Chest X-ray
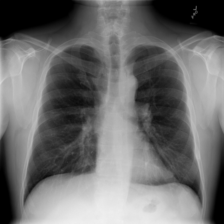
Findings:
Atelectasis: negative
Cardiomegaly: negative
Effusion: negative
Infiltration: negative
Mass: negative
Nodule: negative
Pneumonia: negative
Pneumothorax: negative
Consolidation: negative
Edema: negative
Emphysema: negative
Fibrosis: negative
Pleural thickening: negative
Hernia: negative